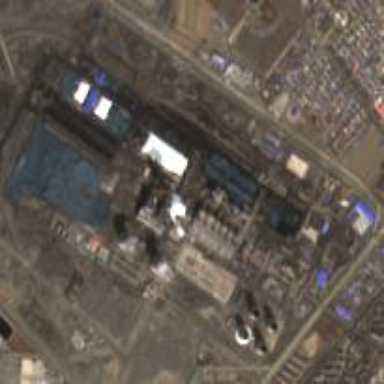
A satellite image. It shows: Industrial area with coal-powered plant.